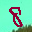
Label: 8